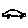
Label: car